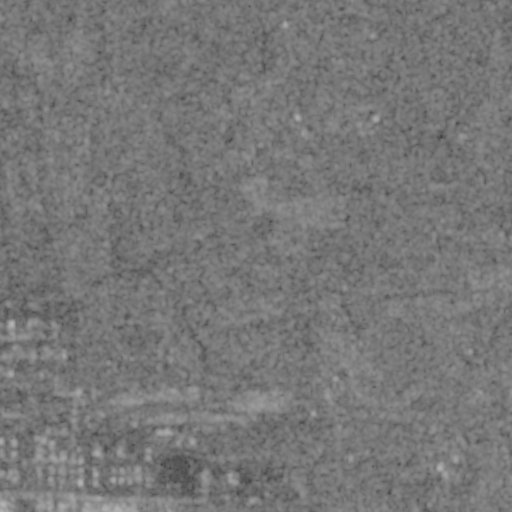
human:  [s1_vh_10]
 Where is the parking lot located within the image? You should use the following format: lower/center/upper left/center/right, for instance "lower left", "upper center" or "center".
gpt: The parking lot is located in the lower right of the image.
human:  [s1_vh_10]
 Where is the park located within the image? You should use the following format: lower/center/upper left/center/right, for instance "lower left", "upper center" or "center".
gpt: There is no park in the image.

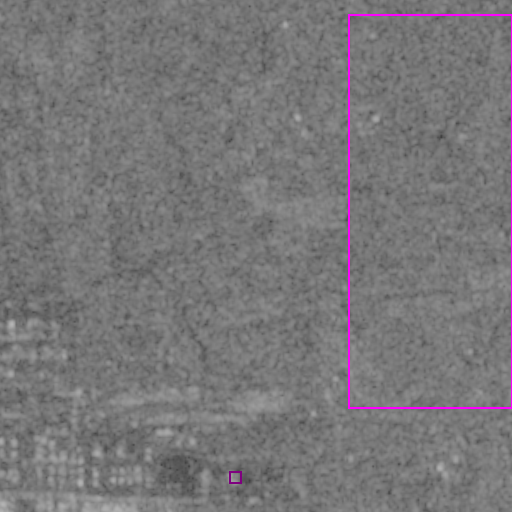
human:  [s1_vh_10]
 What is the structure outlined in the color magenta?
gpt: The structure outlined in magenta is a crop field.
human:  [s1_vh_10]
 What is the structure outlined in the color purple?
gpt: The structure outlined in purple is a storage tank.
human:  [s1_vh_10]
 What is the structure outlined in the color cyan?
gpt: There is no cyan outline.